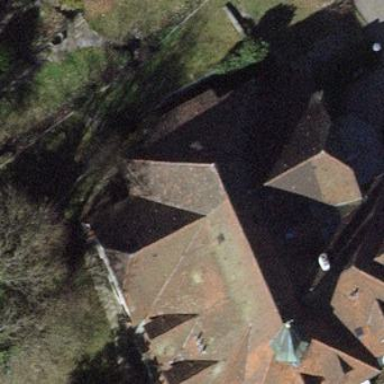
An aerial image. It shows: Beautiful church building.